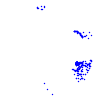
Particle: electron